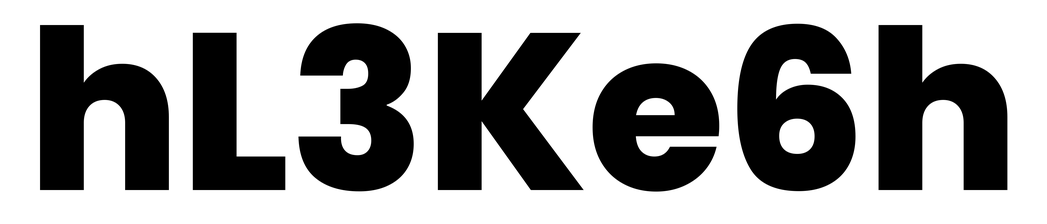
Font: Poppins-ExtraBold